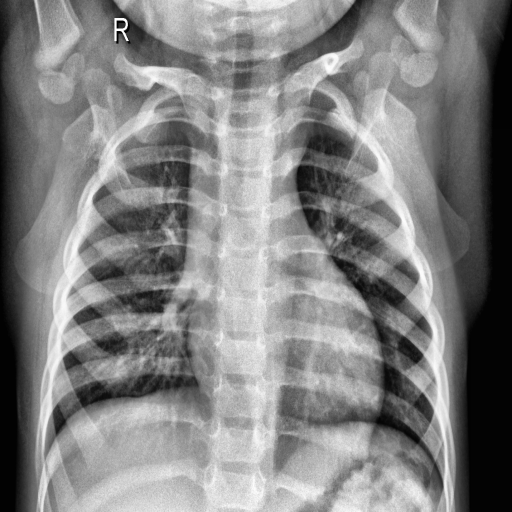
Finding: NORMAL